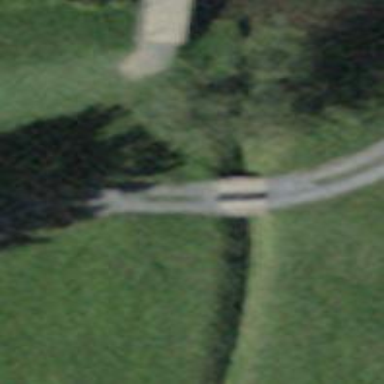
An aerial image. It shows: Designated golf cart path made of fine gravel. It serves as service road for golf carts.